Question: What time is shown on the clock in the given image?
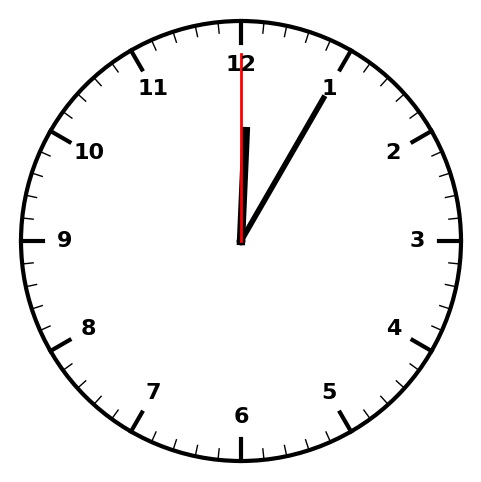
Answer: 12:05:00